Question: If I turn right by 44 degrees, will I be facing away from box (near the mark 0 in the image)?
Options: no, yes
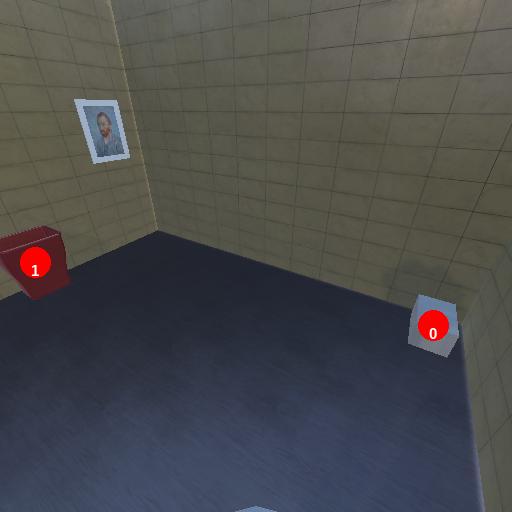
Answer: no